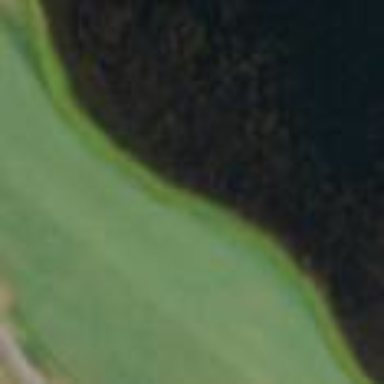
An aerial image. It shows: Golf bunker filled with sandy terrain.